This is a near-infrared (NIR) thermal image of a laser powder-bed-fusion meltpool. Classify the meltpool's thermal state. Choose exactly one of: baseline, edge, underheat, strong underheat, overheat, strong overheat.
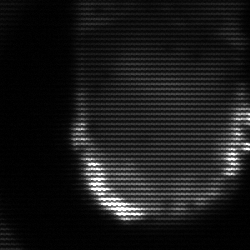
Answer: baseline